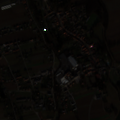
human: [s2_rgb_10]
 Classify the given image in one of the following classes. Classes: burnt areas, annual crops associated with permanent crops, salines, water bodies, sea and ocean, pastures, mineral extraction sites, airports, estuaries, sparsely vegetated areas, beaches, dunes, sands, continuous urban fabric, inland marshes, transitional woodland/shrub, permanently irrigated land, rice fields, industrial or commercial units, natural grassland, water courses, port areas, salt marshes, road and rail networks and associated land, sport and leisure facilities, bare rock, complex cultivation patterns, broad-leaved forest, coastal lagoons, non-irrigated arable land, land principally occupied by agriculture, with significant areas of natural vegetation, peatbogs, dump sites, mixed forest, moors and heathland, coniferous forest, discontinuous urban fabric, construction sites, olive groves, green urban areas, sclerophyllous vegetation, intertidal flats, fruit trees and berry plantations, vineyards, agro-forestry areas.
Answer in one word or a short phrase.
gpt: discontinuous urban fabric, non-irrigated arable land, land principally occupied by agriculture, with significant areas of natural vegetation